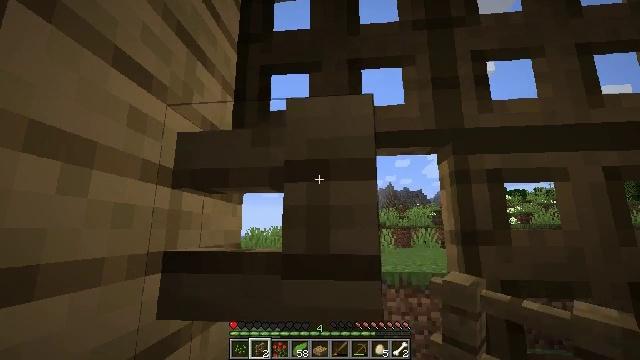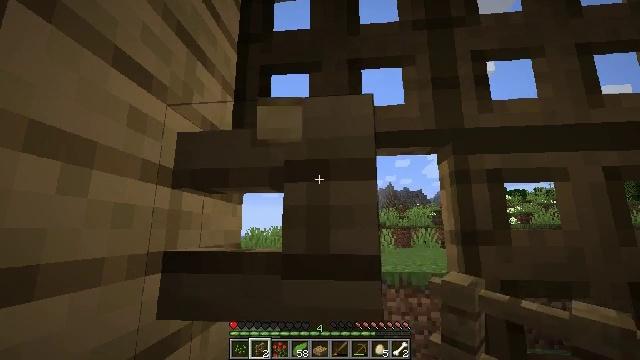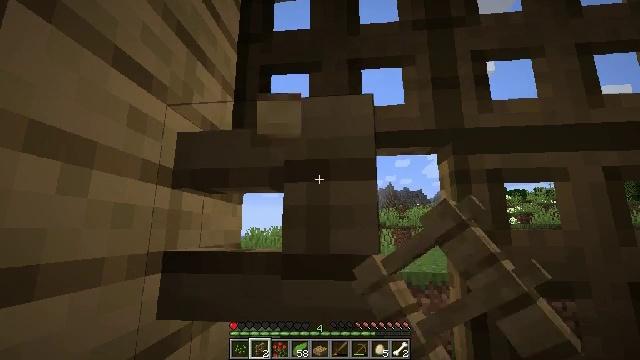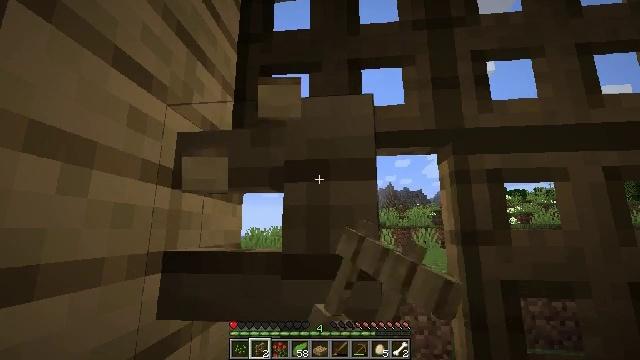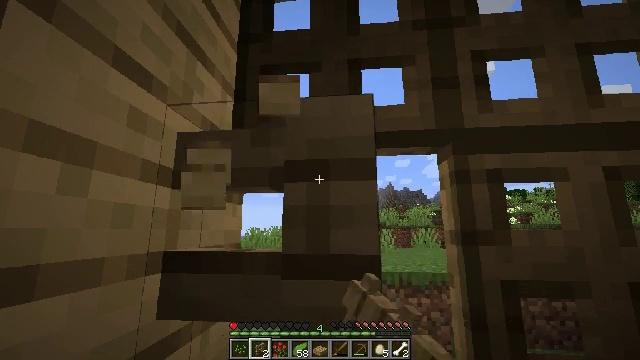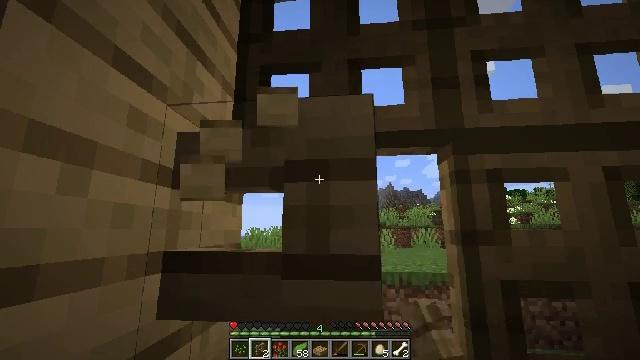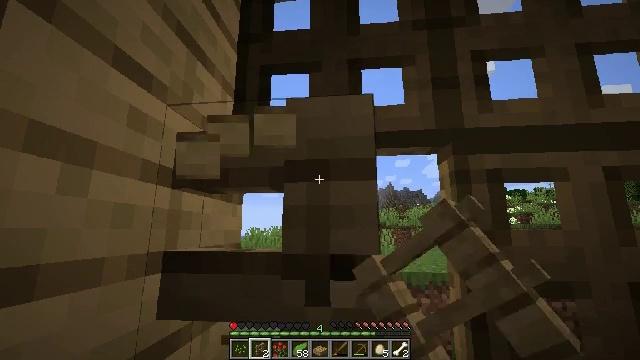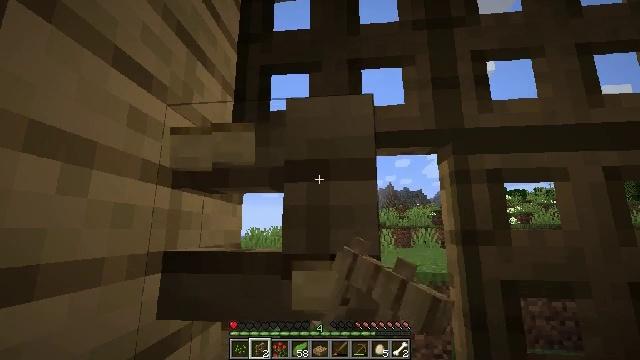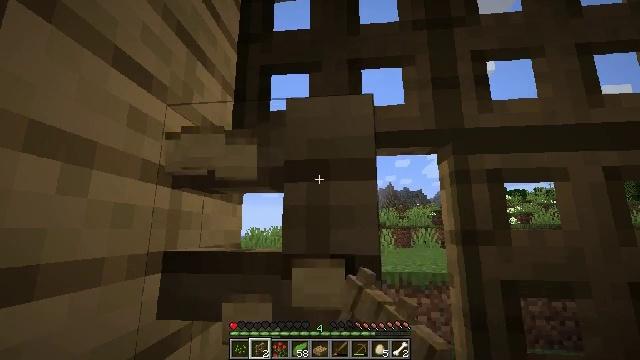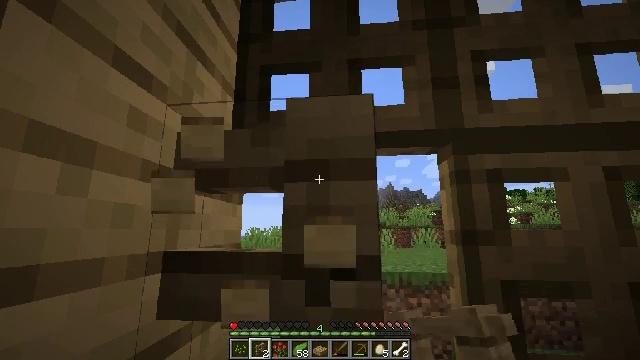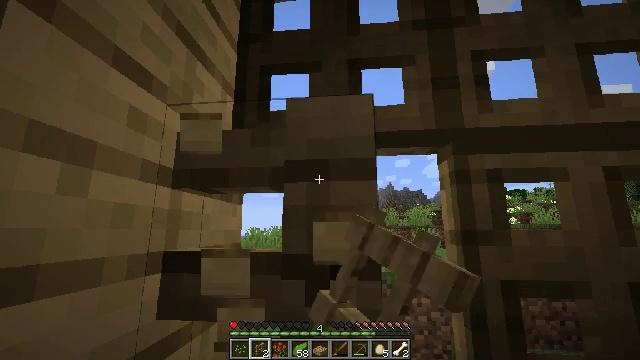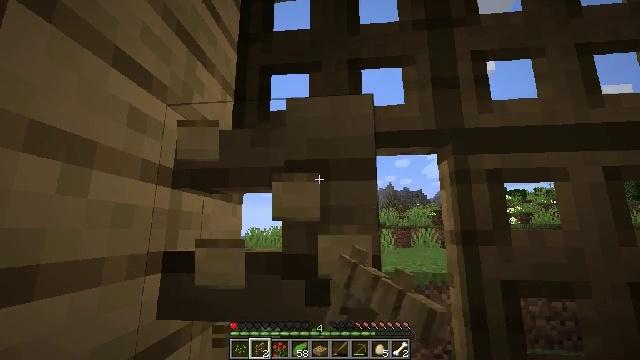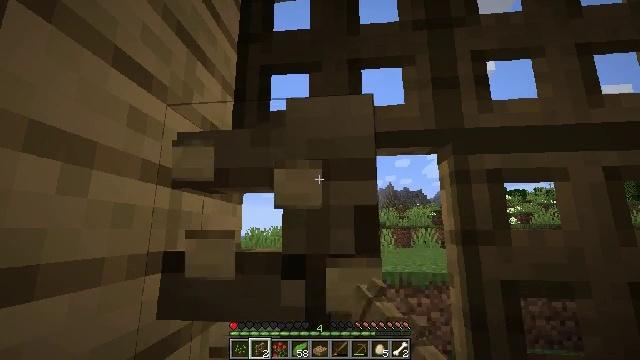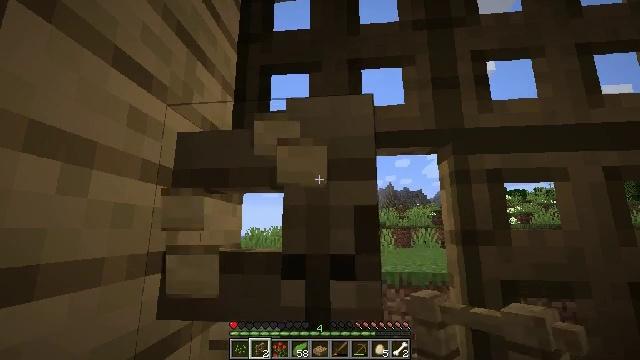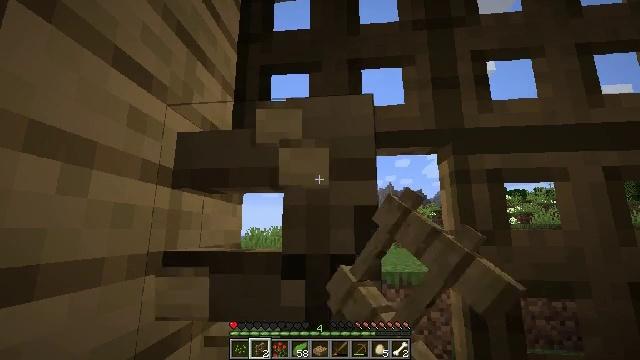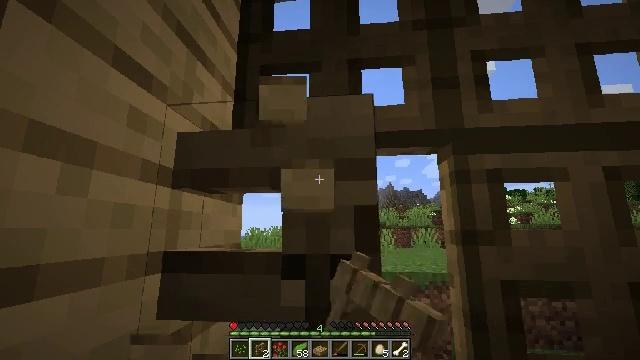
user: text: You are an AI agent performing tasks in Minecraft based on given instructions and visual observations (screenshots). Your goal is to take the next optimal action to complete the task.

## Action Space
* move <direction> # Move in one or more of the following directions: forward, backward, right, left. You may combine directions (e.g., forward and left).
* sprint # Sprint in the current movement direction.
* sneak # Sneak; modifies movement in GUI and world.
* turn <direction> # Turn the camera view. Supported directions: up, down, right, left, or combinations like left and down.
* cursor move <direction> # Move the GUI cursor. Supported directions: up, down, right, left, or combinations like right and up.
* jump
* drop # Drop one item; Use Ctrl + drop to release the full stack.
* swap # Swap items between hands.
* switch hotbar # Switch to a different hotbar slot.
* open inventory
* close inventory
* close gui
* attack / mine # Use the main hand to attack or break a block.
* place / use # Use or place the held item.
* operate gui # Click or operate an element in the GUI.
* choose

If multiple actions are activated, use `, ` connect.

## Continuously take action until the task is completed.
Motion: motion action
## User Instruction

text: Break down the oak fence.
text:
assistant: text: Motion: attack / mine
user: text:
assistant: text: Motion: attack / mine
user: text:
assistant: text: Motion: attack / mine
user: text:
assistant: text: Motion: attack / mine
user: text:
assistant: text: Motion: attack / mine
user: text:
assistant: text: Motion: attack / mine
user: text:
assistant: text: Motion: attack / mine
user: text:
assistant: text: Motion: attack / mine
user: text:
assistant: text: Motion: attack / mine
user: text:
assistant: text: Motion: attack / mine
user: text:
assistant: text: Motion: attack / mine
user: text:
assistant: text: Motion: attack / mine
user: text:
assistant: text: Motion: attack / mine
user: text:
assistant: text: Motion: attack / mine
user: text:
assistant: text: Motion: attack / mine
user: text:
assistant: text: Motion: attack / mine
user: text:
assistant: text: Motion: attack / mine
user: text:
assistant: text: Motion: attack / mine
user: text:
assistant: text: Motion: attack / mine
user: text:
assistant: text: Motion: attack / mine
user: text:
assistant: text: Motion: turn left and down, attack / mine
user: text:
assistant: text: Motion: turn left and down, attack / mine
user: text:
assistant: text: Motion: turn down, attack / mine
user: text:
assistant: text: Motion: attack / mine
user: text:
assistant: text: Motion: attack / mine
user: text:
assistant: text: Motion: attack / mine
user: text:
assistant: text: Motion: attack / mine
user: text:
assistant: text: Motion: attack / mine
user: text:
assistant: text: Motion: attack / mine
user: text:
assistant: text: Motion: attack / mine